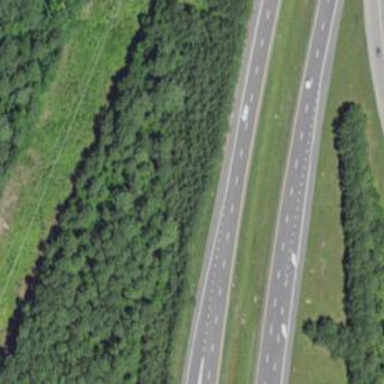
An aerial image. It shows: Motorway junction.